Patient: sex F, age 68
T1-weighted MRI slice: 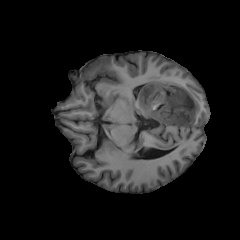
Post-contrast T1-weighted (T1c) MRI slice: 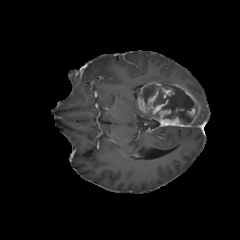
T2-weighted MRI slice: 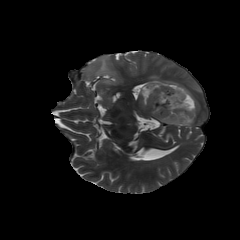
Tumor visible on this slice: yes
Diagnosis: Glioblastoma, IDH-wildtype
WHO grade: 4